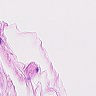
Metastatic tissue present: no